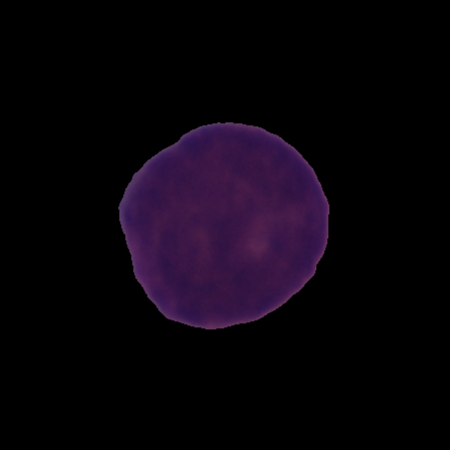
Label: cancer